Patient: sex M, age 76
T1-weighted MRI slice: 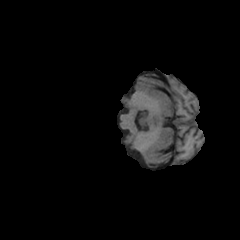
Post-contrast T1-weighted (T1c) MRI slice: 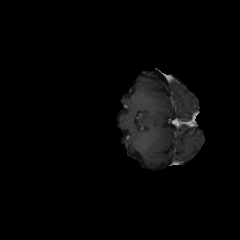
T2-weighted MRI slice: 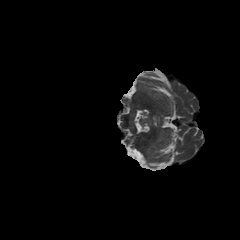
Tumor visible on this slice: no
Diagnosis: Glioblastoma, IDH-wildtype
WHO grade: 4